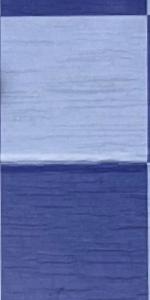
Label: Empty